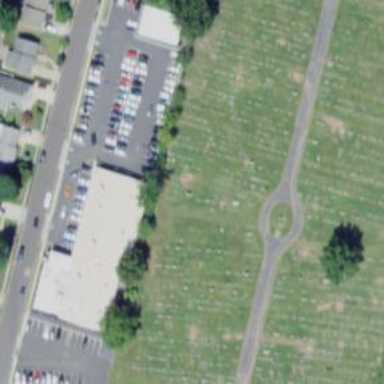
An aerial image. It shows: Cemetery.